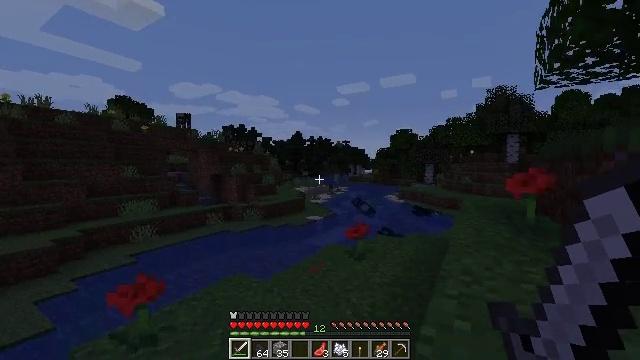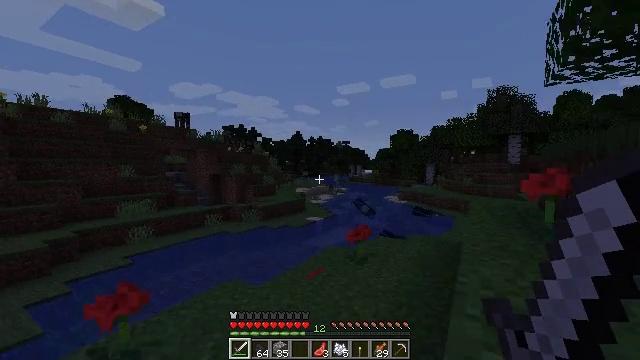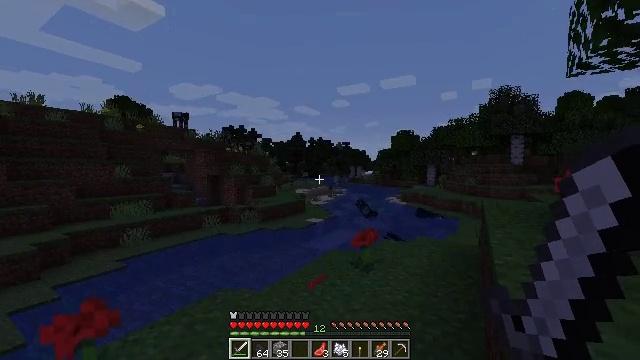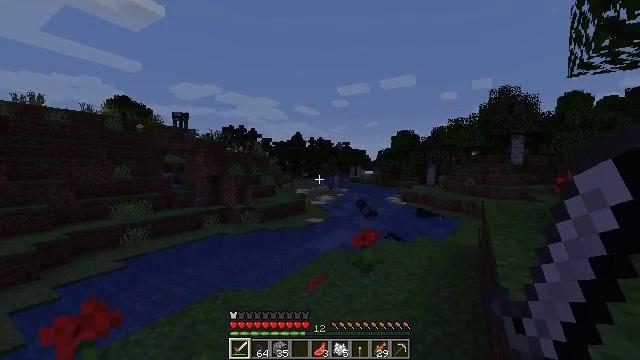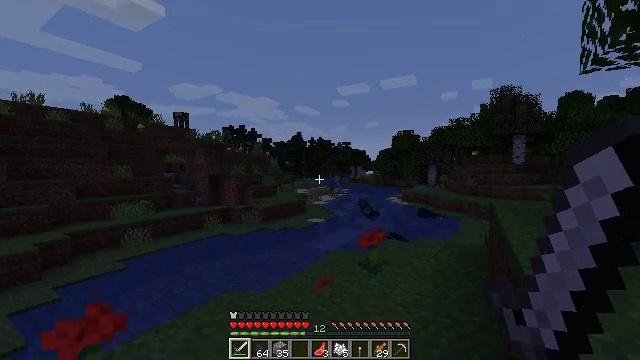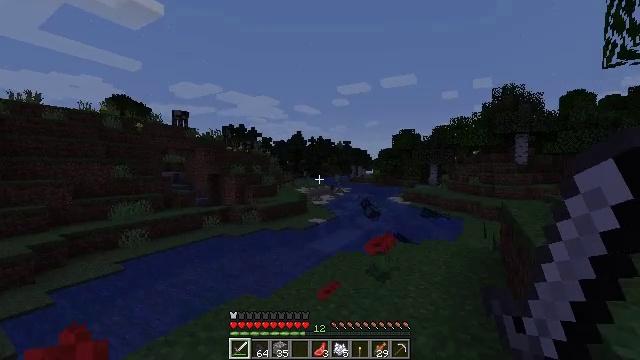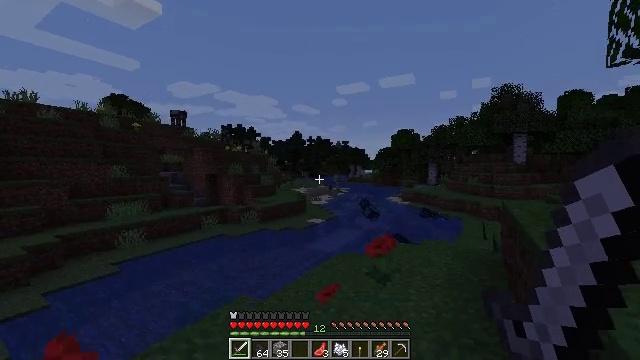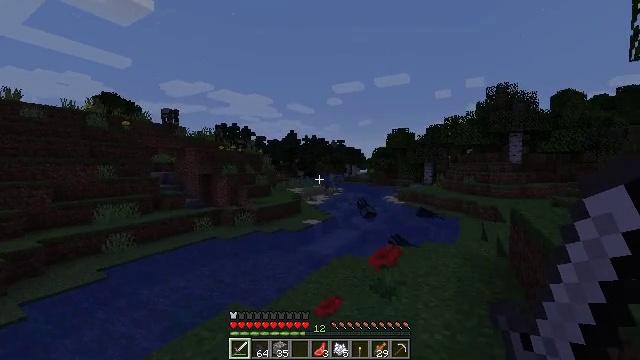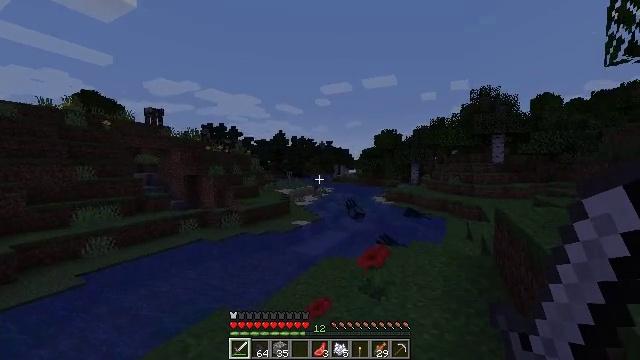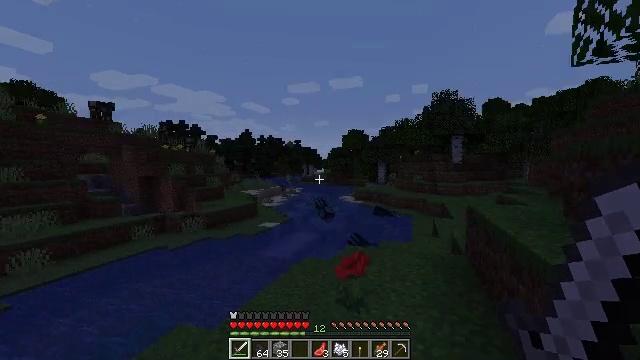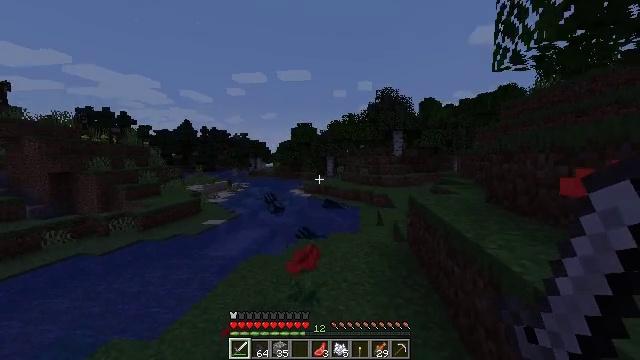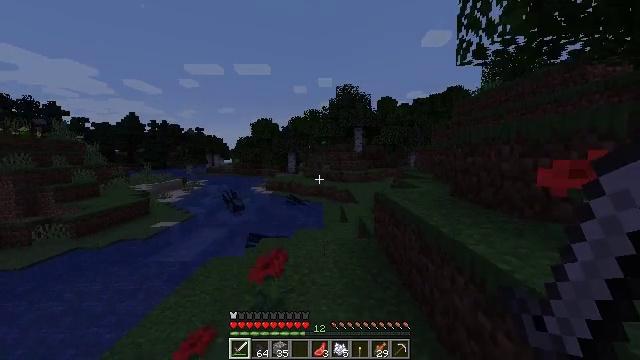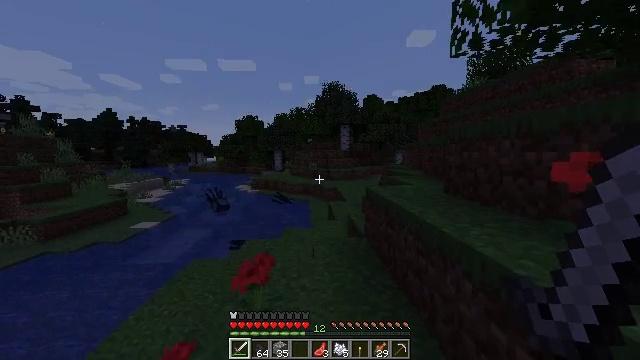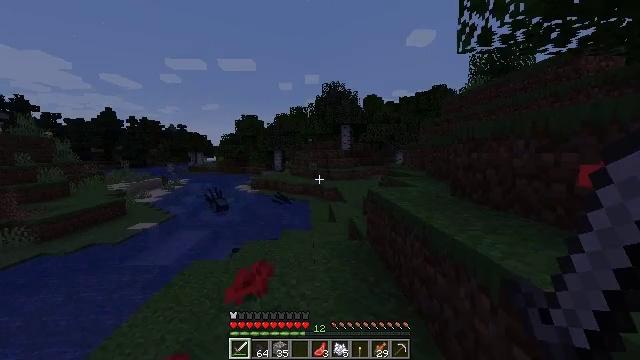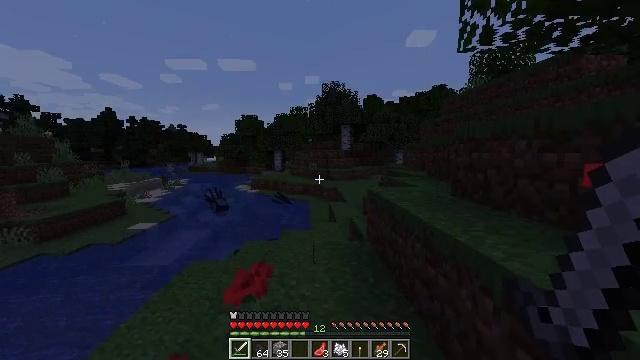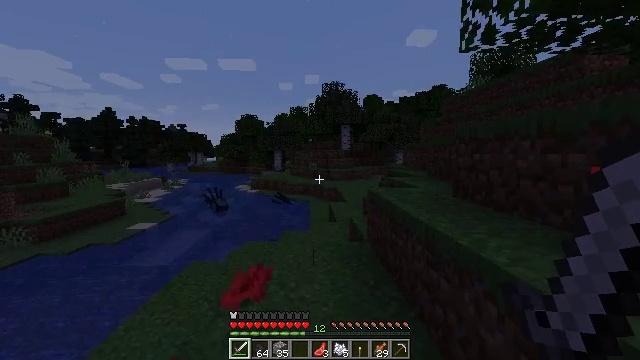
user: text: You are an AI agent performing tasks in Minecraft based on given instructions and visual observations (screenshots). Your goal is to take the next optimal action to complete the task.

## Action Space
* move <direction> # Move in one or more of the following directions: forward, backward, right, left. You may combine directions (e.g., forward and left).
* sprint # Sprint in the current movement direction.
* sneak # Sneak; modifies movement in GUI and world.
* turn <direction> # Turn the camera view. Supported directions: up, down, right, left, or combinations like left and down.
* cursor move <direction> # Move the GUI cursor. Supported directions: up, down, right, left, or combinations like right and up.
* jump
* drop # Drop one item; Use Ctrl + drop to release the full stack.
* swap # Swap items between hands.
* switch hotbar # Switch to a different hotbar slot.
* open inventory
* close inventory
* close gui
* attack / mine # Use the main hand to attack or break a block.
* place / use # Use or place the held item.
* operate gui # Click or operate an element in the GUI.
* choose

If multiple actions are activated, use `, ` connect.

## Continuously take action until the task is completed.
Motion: motion action
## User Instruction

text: Get cooked salmon by cooking raw salmon in the furnace.
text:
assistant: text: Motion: move forward
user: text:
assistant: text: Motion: move forward
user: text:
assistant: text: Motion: move forward
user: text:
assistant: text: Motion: move forward
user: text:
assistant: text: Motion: move forward
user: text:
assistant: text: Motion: move forward
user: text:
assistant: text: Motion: move forward, turn right
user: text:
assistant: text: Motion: move forward, turn right
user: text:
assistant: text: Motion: move forward, turn right
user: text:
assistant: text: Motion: move forward, turn right and down
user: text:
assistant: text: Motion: move forward, turn right and down
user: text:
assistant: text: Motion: move forward, turn right
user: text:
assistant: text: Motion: no_op
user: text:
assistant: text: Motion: no_op
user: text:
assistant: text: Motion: move forward
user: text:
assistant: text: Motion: move forward
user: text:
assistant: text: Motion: move forward
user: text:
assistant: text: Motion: no_op
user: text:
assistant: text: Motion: move forward
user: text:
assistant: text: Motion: move forward
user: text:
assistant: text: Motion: move forward
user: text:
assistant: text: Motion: move forward
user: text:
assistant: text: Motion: move forward
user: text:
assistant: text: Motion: move forward
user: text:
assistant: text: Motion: move forward
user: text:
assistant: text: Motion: move forward
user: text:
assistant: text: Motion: move forward
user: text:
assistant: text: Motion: move forward
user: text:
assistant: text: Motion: move forward
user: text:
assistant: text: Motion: move forward